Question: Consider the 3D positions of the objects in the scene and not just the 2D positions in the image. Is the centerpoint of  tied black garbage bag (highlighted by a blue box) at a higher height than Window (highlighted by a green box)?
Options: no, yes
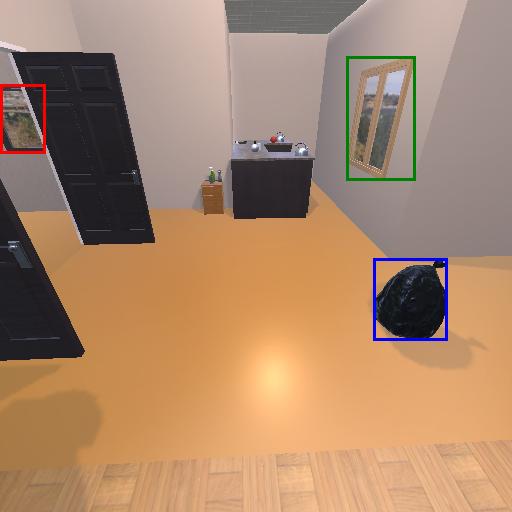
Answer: no